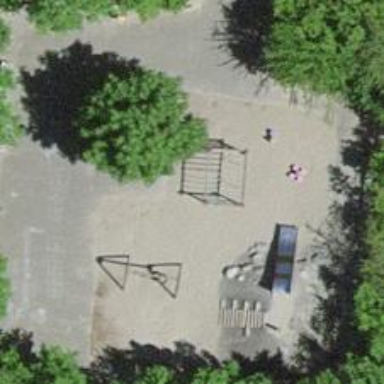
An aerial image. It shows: Playground area for leisure land.